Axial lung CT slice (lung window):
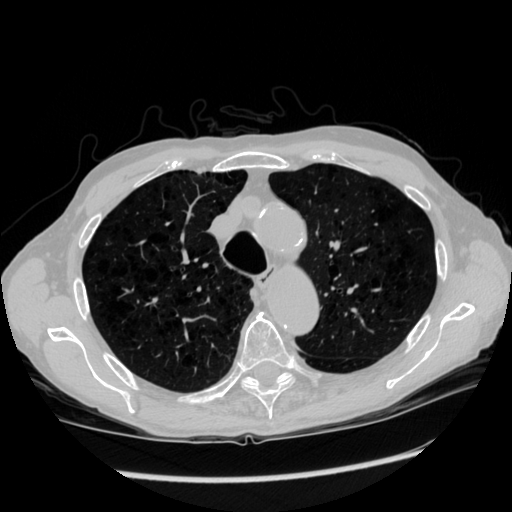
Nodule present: no